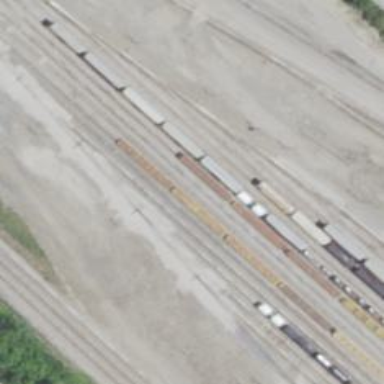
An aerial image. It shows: Railway yard used for servicing trains.